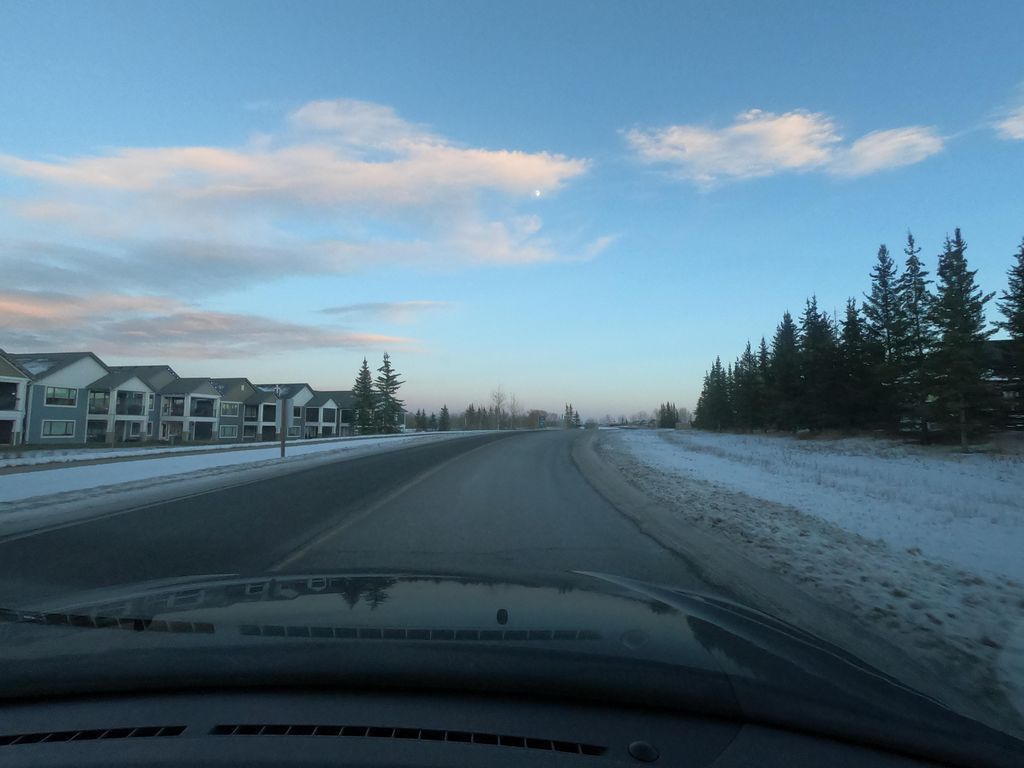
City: calgary